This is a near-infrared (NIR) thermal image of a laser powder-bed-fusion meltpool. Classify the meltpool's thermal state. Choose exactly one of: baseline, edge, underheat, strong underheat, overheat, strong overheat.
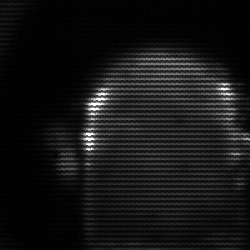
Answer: baseline